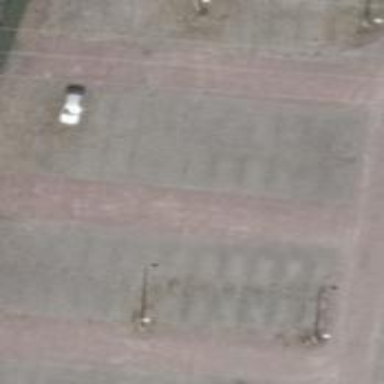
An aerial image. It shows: Parking area with surface.